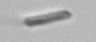
Label: fiber